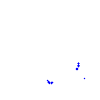
Particle: proton